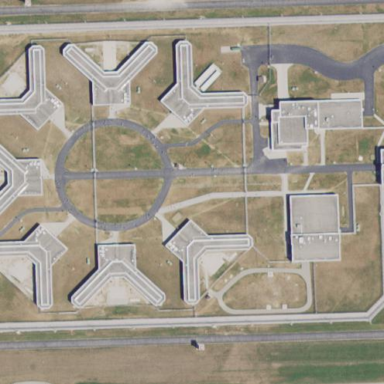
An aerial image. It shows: Prison.